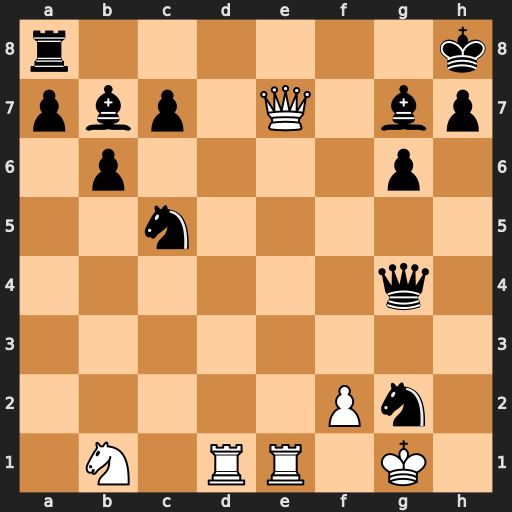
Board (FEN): r6k/pbp1Q1bp/1p4p1/2n5/6q1/8/5Pn1/1N1RR1K1
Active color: w
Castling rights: -
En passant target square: -
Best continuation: Rd8+ Rxd8 Qxd8+ Bf8 Qxf8#